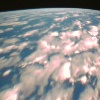
Label: cloud